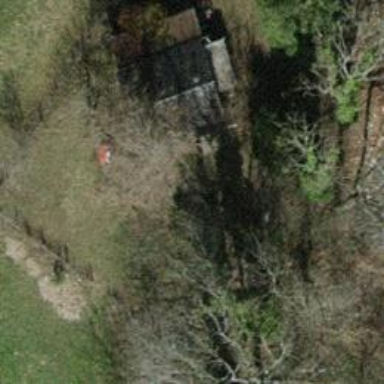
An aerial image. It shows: Cabin.